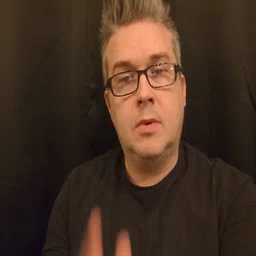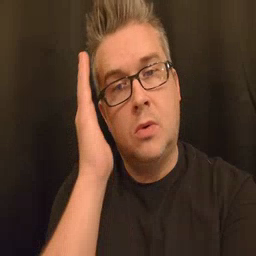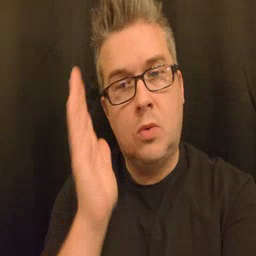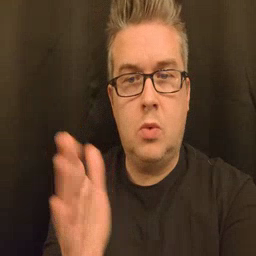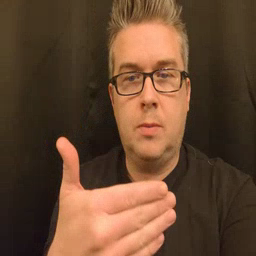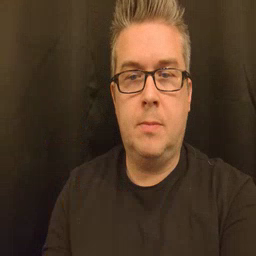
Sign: bedroom